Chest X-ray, AP view. Patient: 5 years old, sex F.
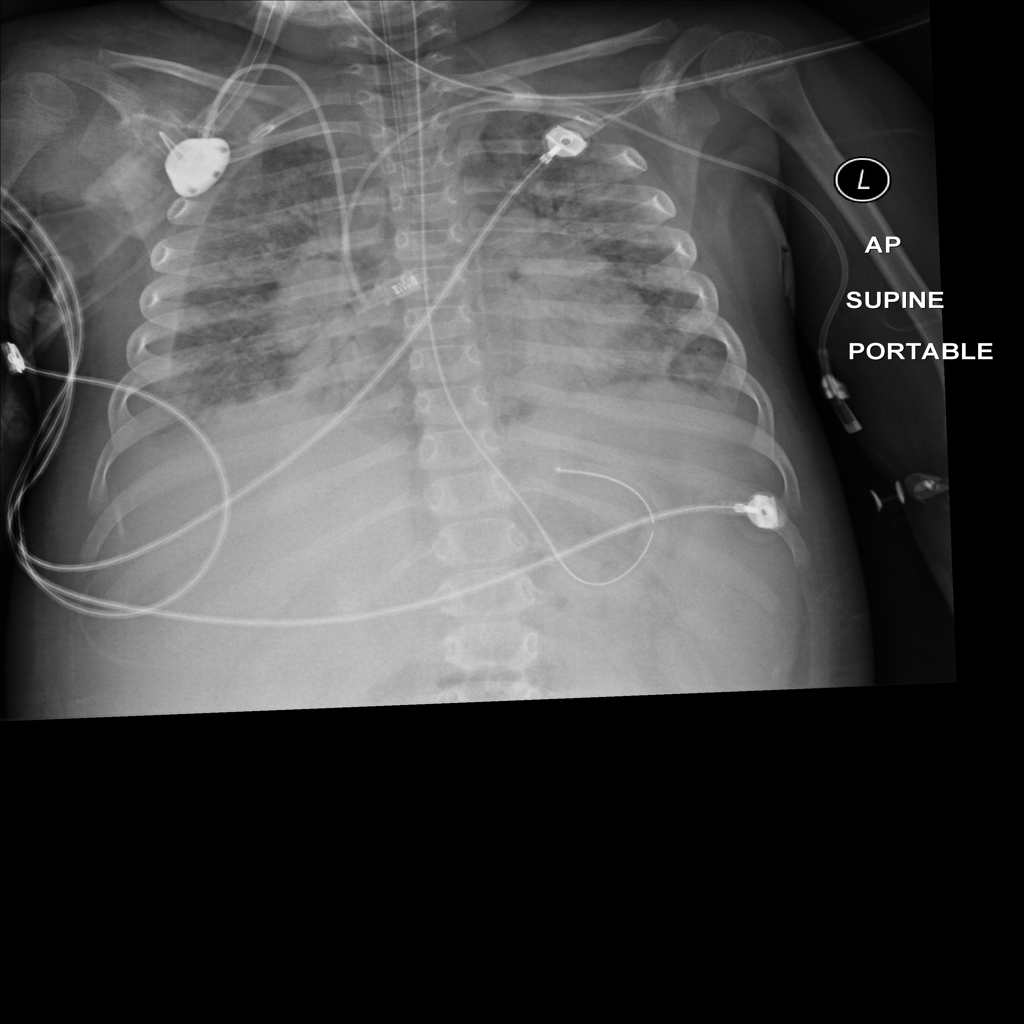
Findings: Effusion, Infiltration